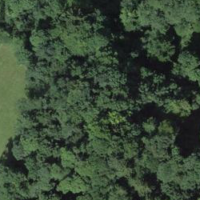
EUNIS habitat code: 41
Species observed at this site:
Lamium galeobdolon